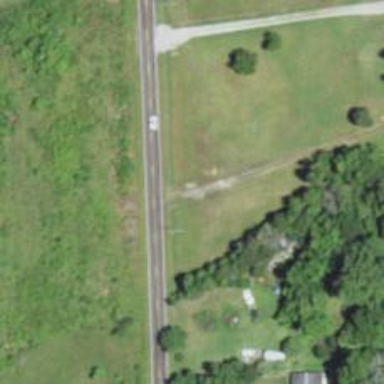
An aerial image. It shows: Driveway leading to service road.